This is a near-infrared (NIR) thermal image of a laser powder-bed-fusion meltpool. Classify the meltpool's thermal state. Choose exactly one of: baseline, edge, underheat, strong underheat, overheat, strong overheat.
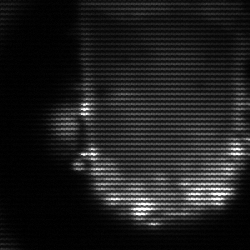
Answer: baseline